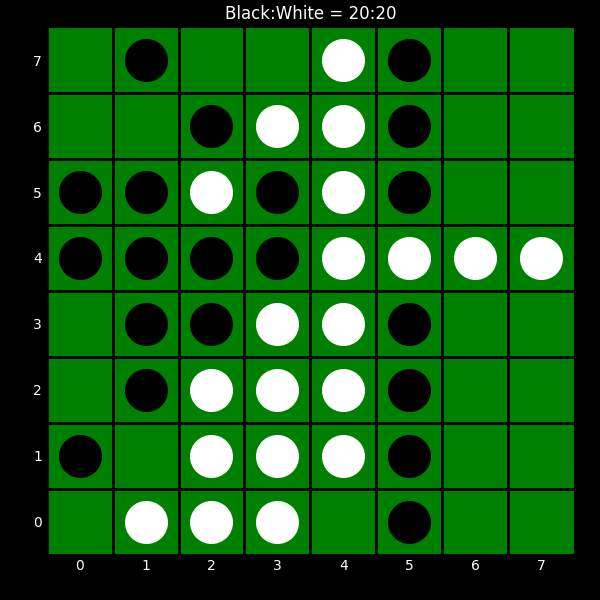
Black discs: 20
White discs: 20